Aerial crown-view tile of a tropical tree (Barro Colorado Island, Panama), acquired 20241112:
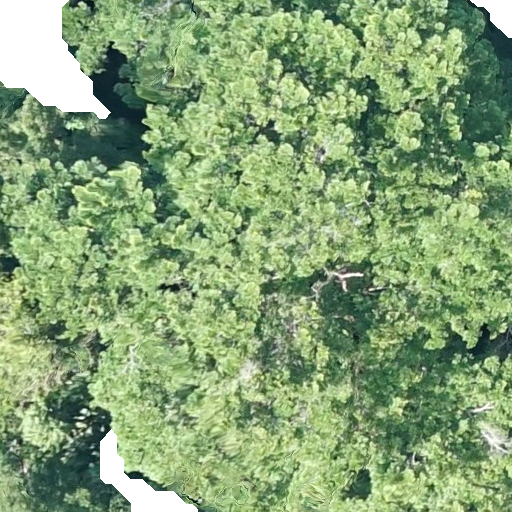
Species: Terminalia amazonia
GBIF accepted scientific name: Terminalia amazonica
Crown area: 610.872 m²